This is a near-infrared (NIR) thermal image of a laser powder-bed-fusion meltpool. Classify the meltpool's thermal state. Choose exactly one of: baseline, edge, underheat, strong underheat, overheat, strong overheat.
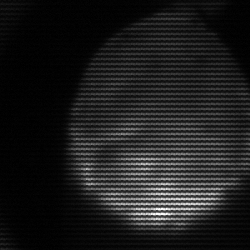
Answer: edge